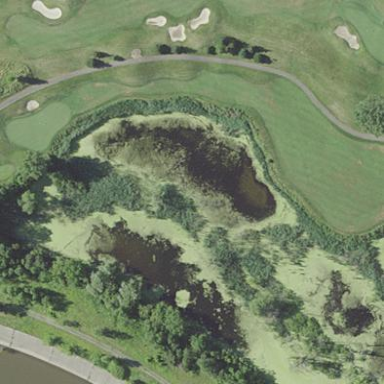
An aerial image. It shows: Grassy area designated as golf fairway.